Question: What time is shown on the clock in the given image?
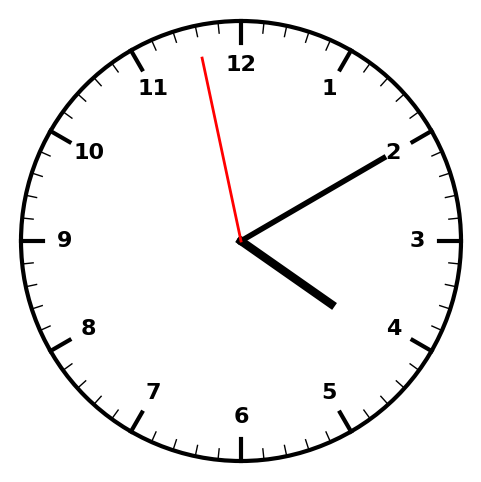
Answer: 04:09:58